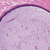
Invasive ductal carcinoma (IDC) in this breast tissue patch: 0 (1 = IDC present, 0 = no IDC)